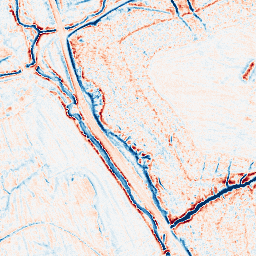
Category: edge_preserving
Decomposition family: anisotropic_diffusion
Decomposition parameters: iterations: 10
kappa: 100
gamma: 0.2
Upsampling method: sinc_hamming
Upsampling parameters: scale: 4
kernel_size: 16
Upsampling scale: 4